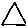
Label: triangle